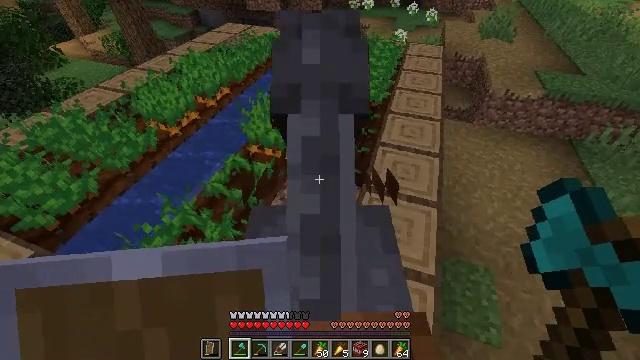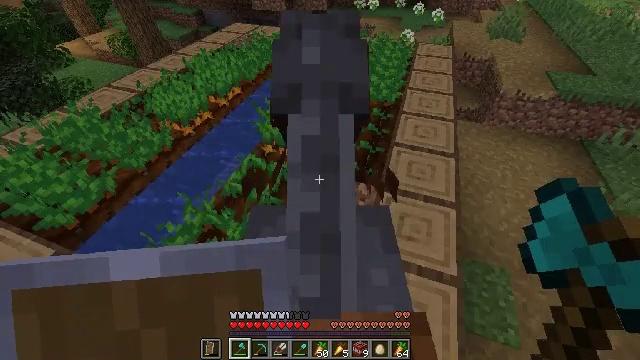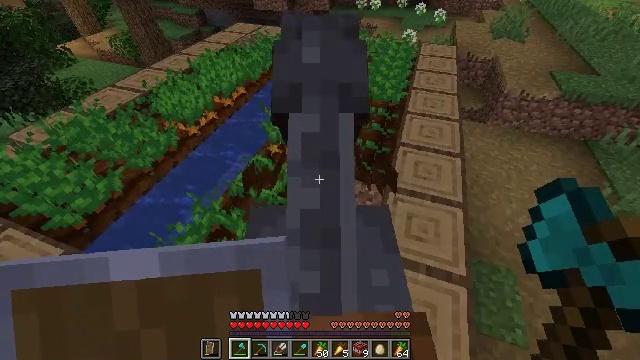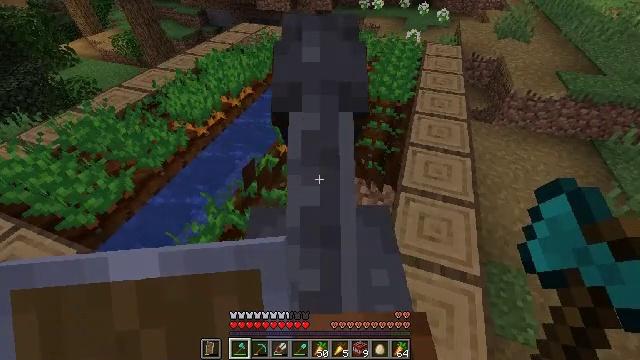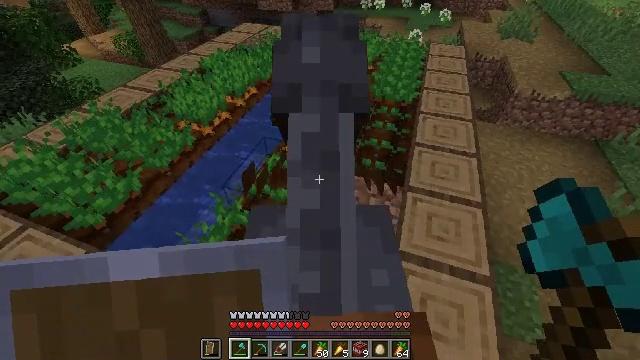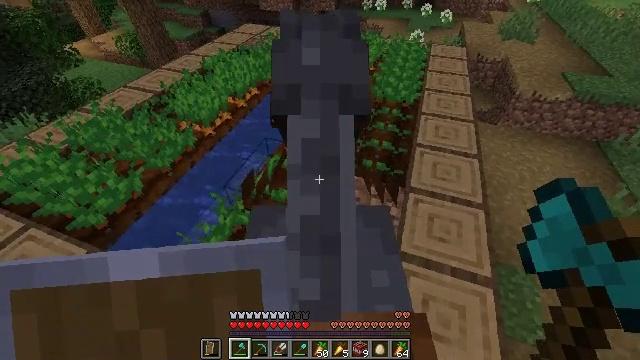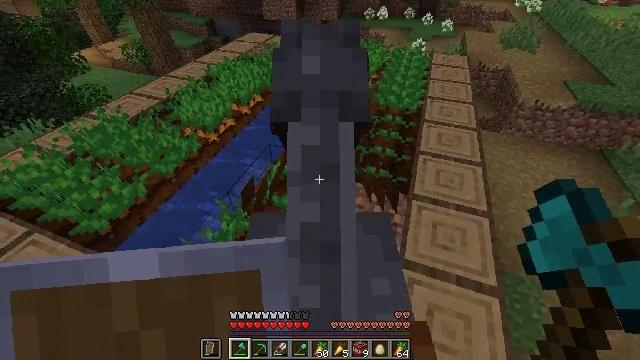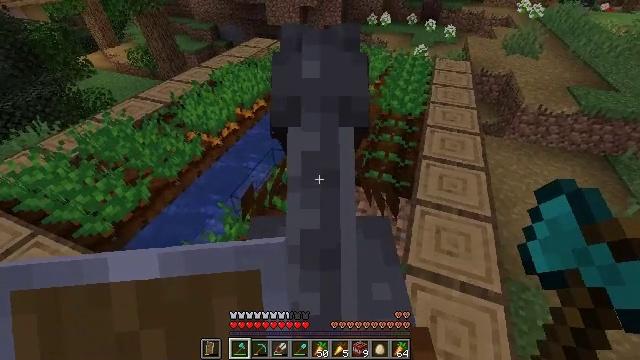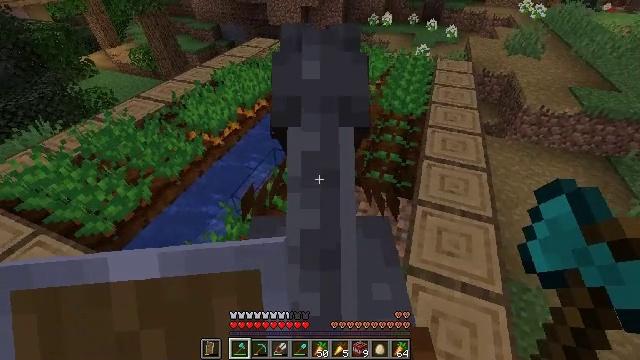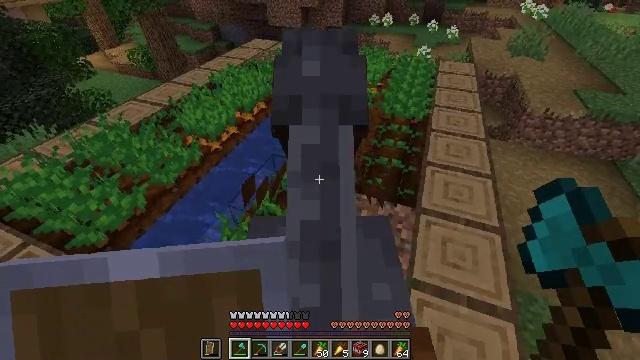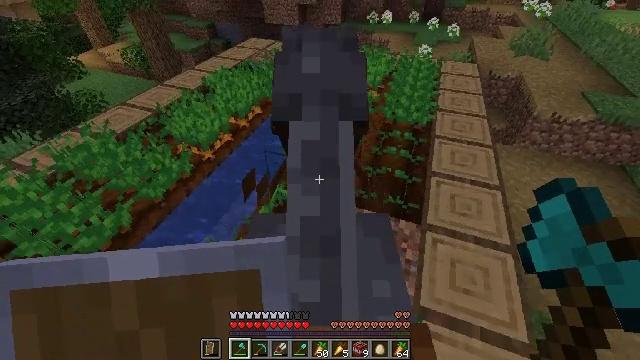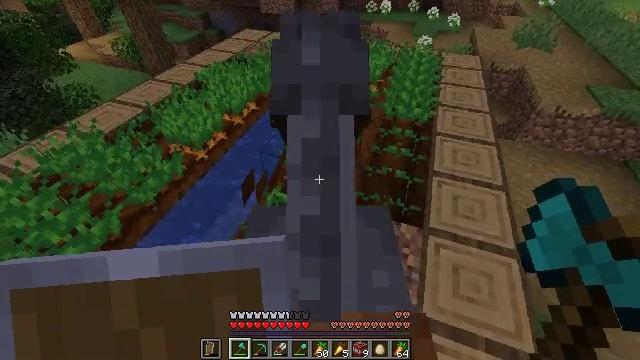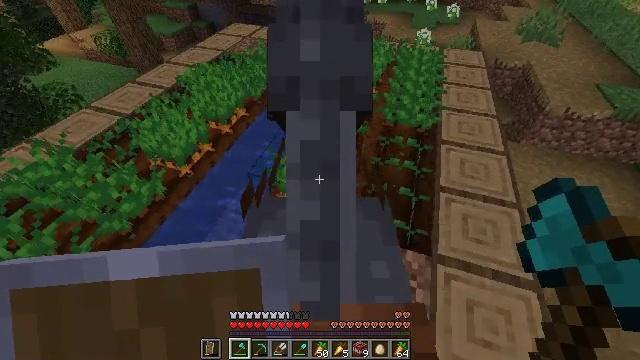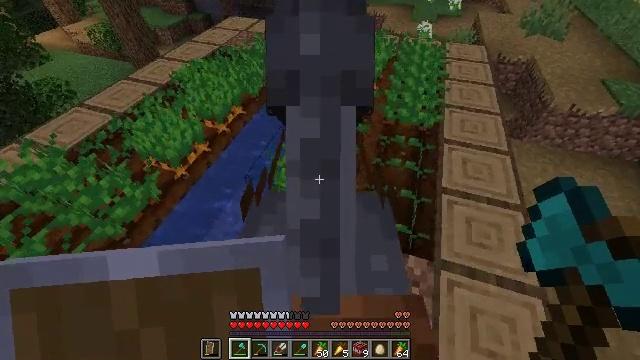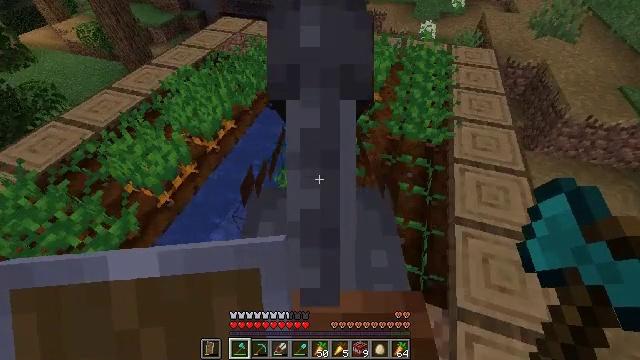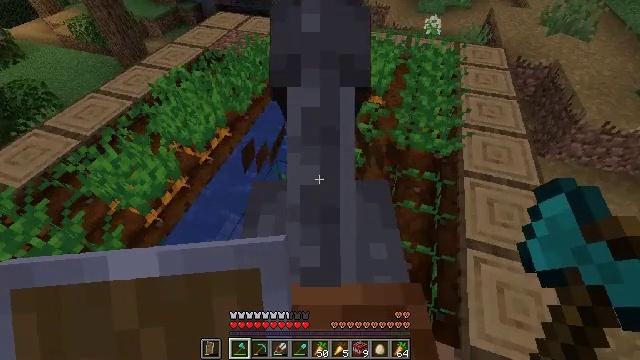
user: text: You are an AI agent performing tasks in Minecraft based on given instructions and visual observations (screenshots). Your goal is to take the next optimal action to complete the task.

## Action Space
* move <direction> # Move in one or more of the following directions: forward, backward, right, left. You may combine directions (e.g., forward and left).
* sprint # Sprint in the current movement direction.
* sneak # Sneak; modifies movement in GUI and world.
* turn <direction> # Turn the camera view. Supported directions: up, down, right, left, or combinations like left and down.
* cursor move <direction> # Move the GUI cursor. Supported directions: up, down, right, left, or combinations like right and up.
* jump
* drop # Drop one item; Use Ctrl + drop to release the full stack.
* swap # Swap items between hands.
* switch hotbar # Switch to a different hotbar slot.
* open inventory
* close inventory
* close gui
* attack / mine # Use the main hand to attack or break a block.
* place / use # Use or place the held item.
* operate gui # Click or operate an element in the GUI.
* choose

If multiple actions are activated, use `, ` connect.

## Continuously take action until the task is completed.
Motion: motion action
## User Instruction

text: Gather carrots from the field.
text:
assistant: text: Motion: move left
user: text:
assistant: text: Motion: no_op
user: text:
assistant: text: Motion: no_op
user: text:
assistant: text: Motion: no_op
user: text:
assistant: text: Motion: no_op
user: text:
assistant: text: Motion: turn up
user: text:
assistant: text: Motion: no_op
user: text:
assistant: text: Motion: move forward
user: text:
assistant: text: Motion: move forward
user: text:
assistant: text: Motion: move forward
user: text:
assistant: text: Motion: move forward, turn right and down
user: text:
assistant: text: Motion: move forward, turn down
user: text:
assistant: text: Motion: move forward, turn down
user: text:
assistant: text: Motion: no_op
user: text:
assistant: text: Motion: turn down
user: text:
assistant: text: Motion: turn down
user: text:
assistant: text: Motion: turn down
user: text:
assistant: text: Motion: turn down
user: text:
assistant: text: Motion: no_op
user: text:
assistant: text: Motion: no_op
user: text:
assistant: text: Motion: turn left and down
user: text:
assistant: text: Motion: no_op
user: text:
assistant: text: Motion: no_op
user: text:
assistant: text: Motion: no_op
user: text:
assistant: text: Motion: no_op
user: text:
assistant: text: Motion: no_op
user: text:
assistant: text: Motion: no_op
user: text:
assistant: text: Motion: no_op
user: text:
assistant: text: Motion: no_op
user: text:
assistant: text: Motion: no_op